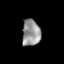
Tissue: prostate
Cell type: Epithelial cells
Senescence score: 0.247
Nuclear area (px): 474
Mean DAPI intensity: 148.654